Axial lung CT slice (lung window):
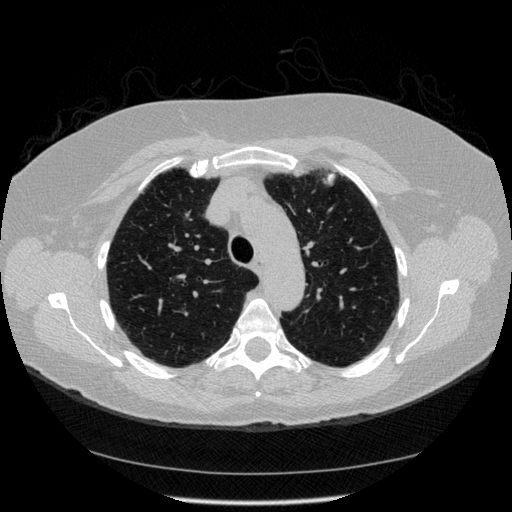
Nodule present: no